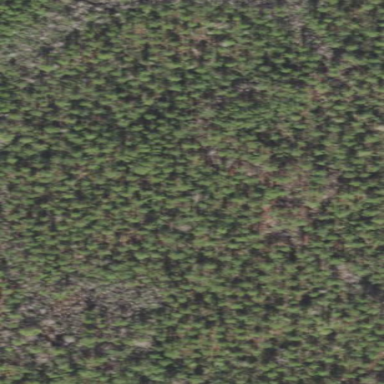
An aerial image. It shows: Forest with needle-leaved trees.